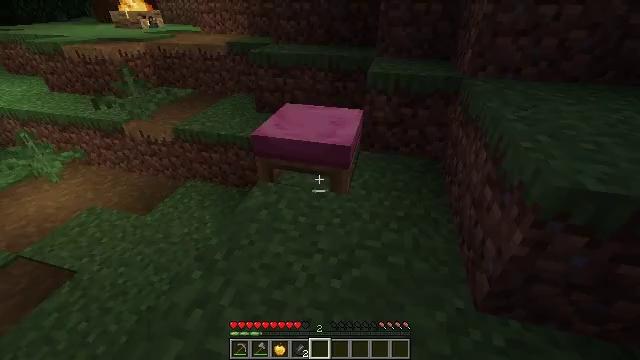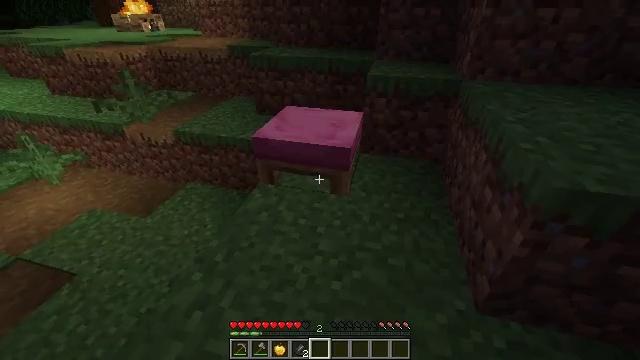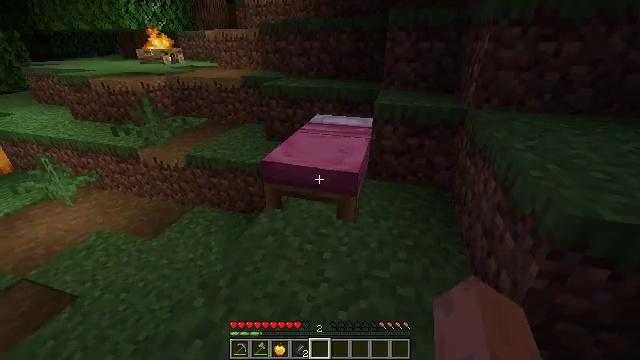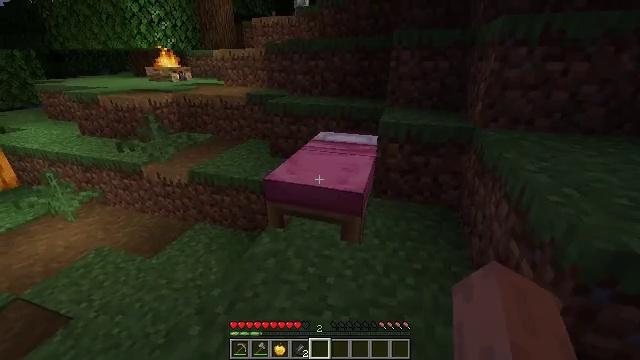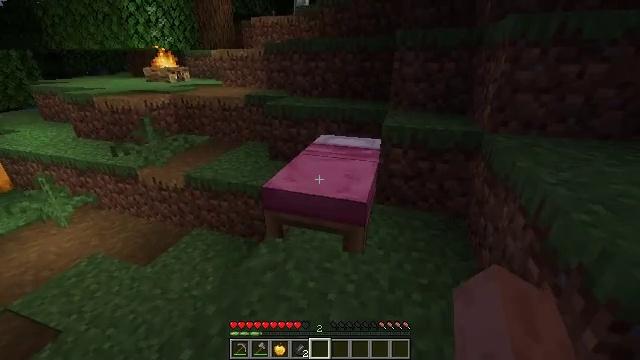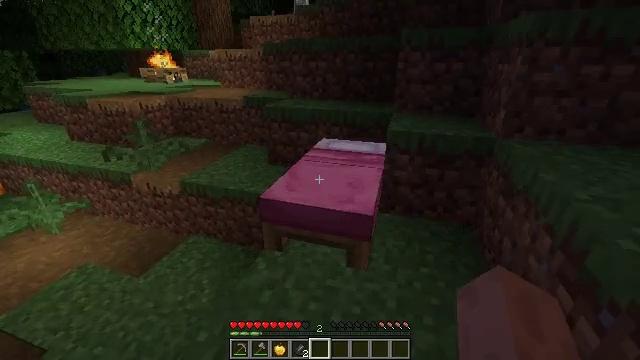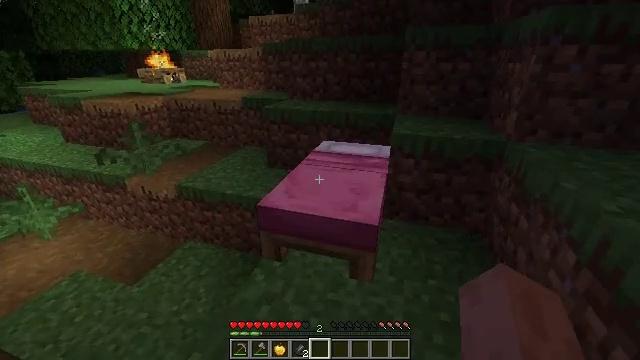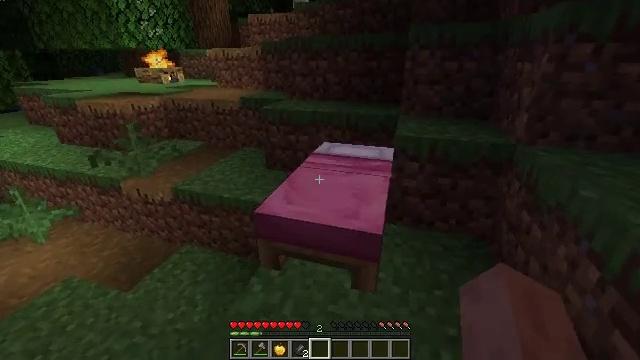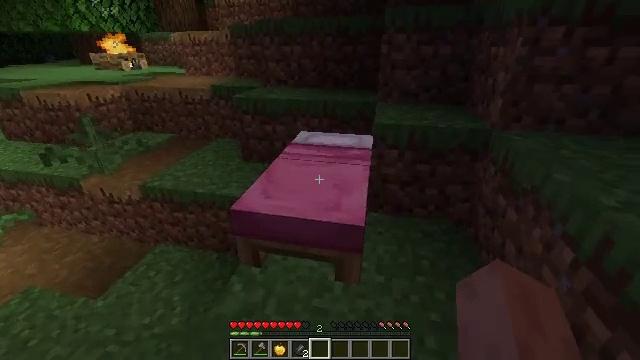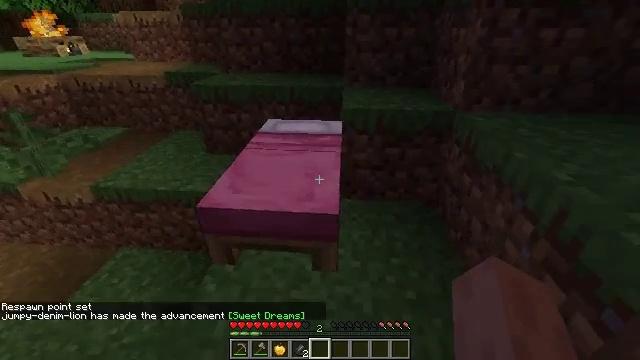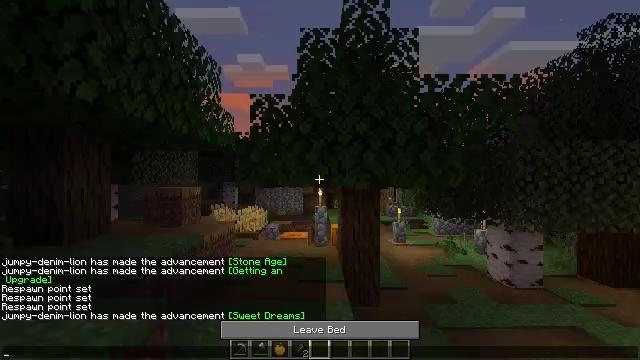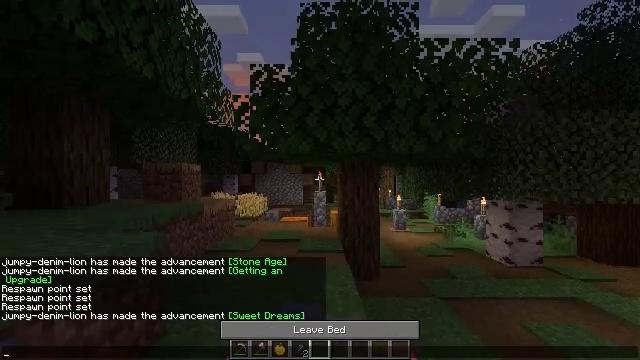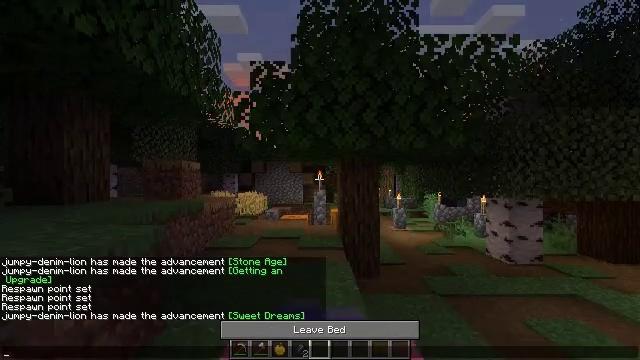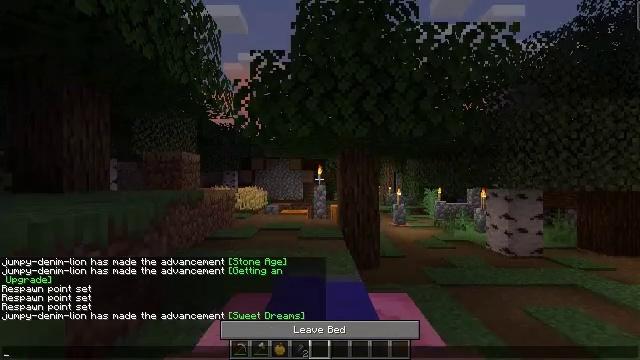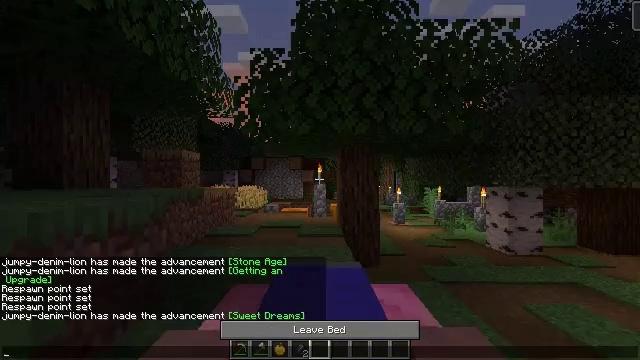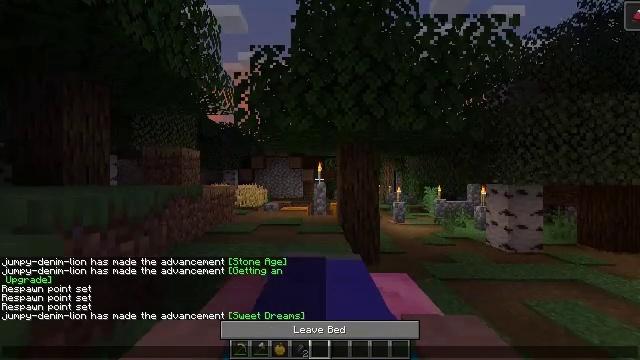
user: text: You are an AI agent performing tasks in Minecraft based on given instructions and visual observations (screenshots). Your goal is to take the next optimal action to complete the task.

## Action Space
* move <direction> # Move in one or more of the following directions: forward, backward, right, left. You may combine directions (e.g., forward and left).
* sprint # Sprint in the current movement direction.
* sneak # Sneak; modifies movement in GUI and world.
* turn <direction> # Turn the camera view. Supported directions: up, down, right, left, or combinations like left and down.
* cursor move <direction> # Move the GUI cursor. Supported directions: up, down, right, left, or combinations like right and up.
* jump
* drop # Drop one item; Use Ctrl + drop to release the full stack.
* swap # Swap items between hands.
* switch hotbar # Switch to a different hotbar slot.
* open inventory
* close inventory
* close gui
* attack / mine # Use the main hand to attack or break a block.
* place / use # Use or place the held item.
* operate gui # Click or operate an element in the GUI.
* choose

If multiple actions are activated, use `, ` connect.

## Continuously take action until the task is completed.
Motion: motion action
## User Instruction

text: Mine the pink bed.
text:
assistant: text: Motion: no_op
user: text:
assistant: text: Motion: turn left and up
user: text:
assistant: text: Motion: move forward, turn up
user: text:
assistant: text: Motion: move forward, use / place
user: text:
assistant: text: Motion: move forward, use / place
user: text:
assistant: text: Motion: move forward, use / place
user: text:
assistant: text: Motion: no_op
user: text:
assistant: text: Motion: turn right and down
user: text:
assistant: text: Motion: turn right and down
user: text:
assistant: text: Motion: no_op
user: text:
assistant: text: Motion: open gui
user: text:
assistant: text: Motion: no_op
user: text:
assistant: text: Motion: no_op
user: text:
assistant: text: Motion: no_op
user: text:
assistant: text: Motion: cursor move up
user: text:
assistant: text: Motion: no_op
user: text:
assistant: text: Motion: no_op
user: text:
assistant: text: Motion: no_op
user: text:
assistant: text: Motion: no_op
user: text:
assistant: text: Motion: no_op
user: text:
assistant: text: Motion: no_op
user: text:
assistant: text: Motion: no_op
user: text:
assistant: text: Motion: no_op
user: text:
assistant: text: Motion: no_op
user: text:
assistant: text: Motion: no_op
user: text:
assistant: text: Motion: no_op
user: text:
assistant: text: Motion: no_op
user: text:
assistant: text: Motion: no_op
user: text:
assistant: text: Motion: no_op
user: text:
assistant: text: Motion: no_op